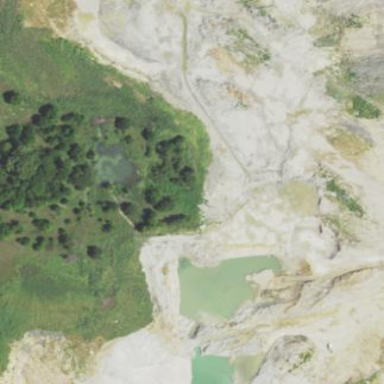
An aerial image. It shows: Quarry area.